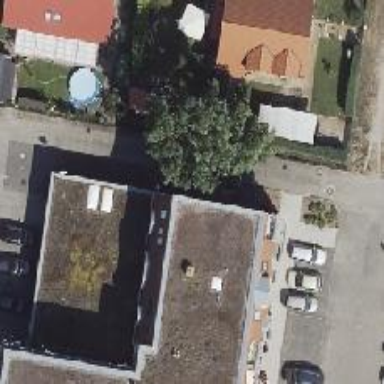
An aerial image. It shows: Storage rental shop.